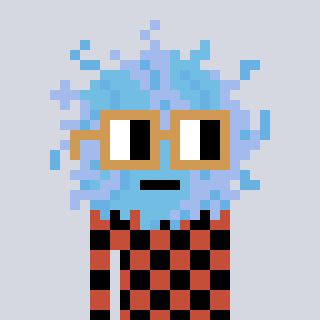
a pixel art character with square brown glasses, a lint-shaped head and a rust-colored body on a cool background